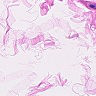
Metastatic tissue present: no